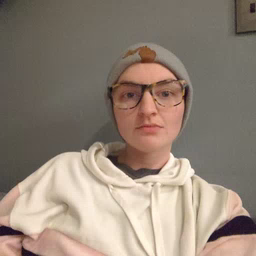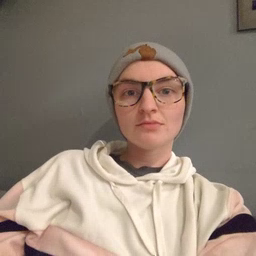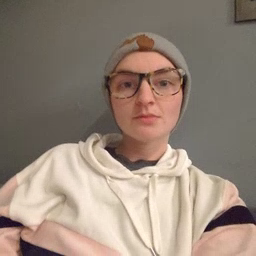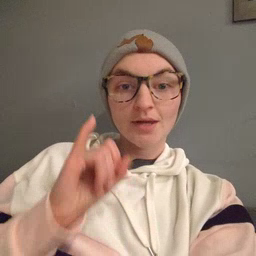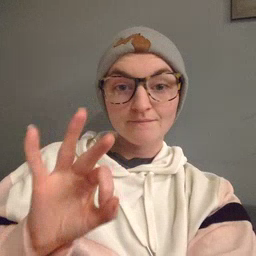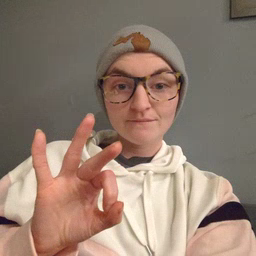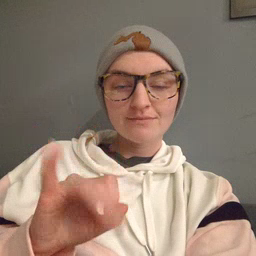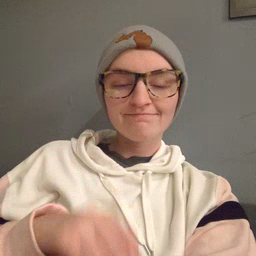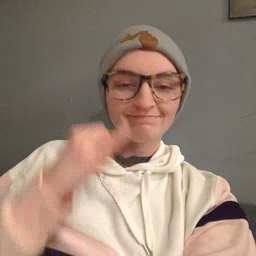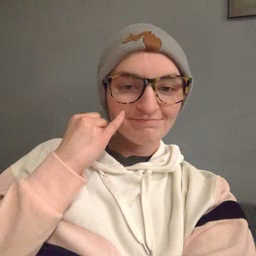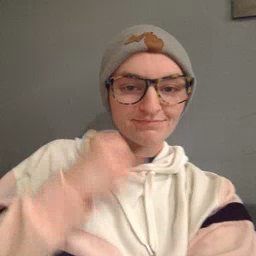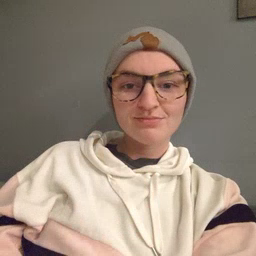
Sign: if